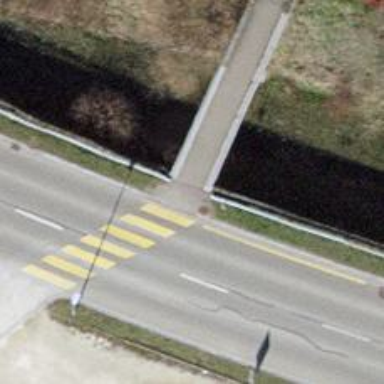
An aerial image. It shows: Pedestrian crossing with zebra markings on footway.